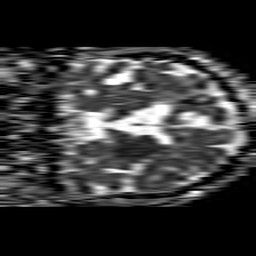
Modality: ADC
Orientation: coronal
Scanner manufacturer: philips
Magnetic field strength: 1.5 T
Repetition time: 4.6 s
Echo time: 0.08631 s